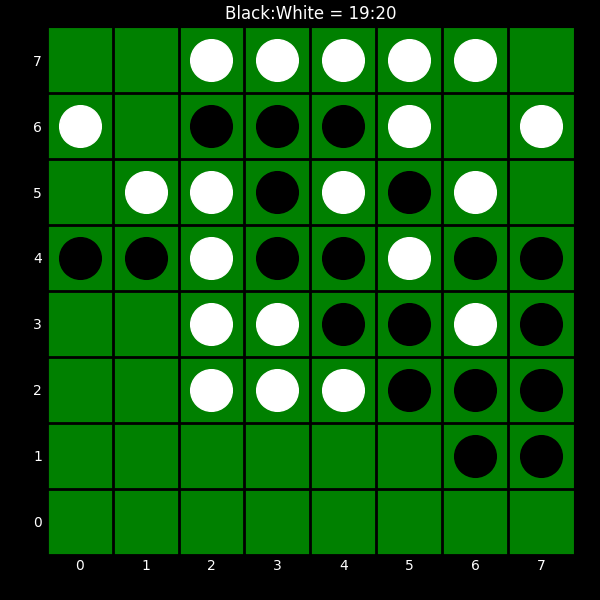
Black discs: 19
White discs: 20